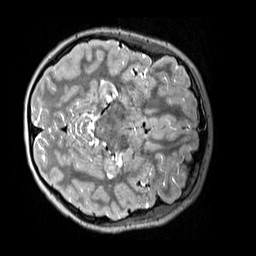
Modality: T2w
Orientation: axial
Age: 11
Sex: male
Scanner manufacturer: siemens
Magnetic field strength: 3 T
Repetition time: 3.2 s
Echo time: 0.408 s